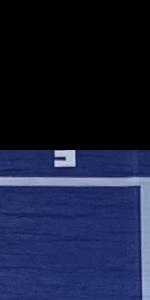
Label: Empty